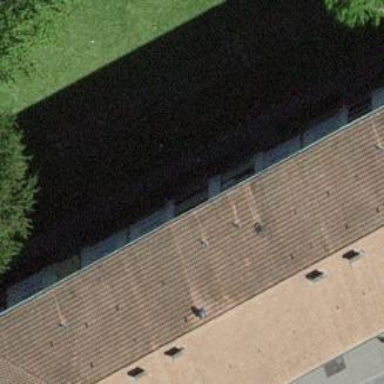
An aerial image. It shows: Hipped-roof apartment building with roof tiles.